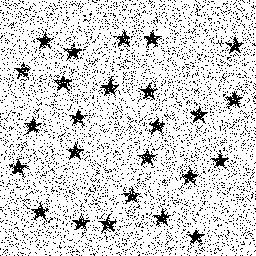
Squares: 0
Triangles: 0
Stars: 25
Total shapes: 25